Brain MRI, t2w sequence, axial 2D slice.
Patient: age 46, sex F, weight 90 kg, height 1.9 m
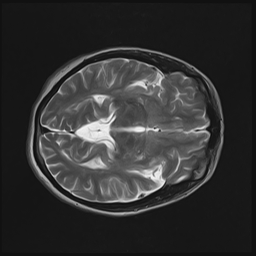